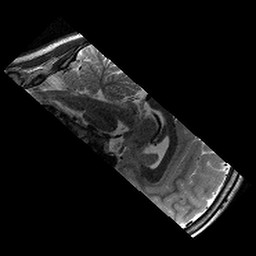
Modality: T2w
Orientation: sagittal
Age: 9
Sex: male
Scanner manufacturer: siemens
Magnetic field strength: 3 T
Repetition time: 9.23 s
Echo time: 0.067 s